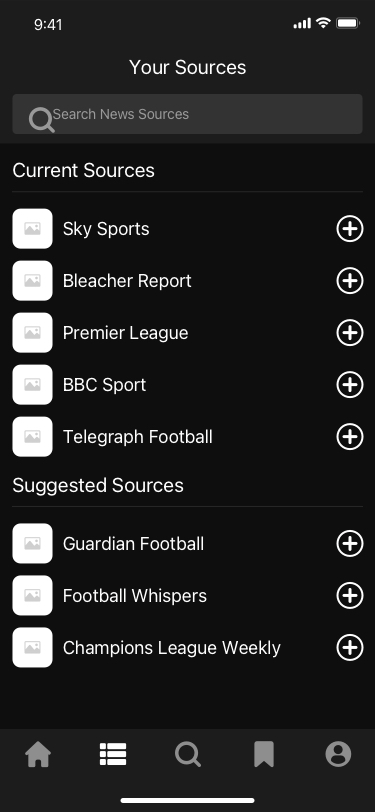
Text in this UI design:
Your Sources
Search News Sources